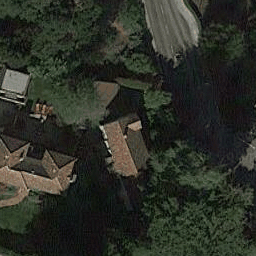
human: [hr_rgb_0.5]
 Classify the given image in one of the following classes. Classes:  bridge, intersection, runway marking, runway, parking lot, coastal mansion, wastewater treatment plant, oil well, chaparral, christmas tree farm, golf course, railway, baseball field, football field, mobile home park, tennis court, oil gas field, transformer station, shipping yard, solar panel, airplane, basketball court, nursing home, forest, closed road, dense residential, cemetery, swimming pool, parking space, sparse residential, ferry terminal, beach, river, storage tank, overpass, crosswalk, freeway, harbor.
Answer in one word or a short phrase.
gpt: sparse residential